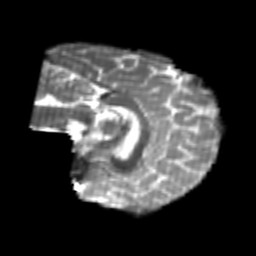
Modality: T2w
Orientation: sagittal
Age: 24
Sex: male
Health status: healthy
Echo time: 0.074 s